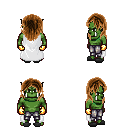
a pixel art fantasy rpg character, male body template, orc, green skin, white cape, metal pants, brown long hairstyle, gold gloves, gray slippers, four views (front, back, left, right), 2x2 character sprite sheet, small pixel art, hard edges, no anti-aliasing